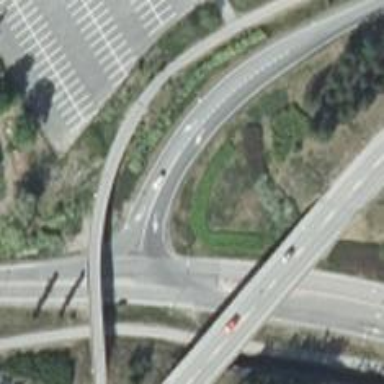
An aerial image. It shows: Primary link highway with asphalt surface and tertiary functional class.